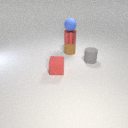
small brown rubber cylinder to the left of small gray rubber cylinder